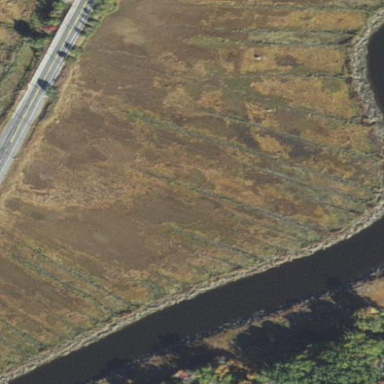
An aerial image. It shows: Salt marsh wetland characterized by saltwater-tolerant vegetation.